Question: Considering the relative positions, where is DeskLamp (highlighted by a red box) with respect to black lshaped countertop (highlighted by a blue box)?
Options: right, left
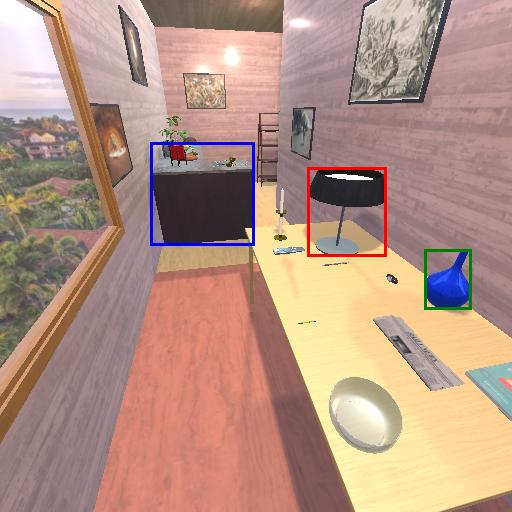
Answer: right